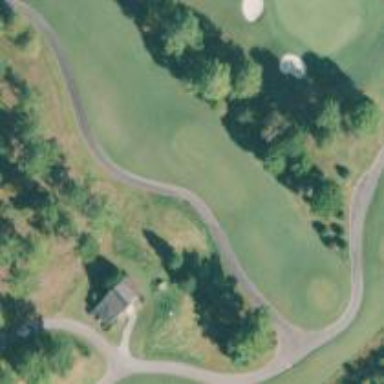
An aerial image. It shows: Area with grass used as rough in golf course.